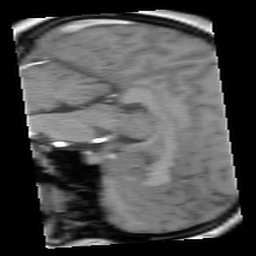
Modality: FLASH
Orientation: sagittal
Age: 20
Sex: female
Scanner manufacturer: siemens
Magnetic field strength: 3 T
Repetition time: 0.245 s
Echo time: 0.0026 s